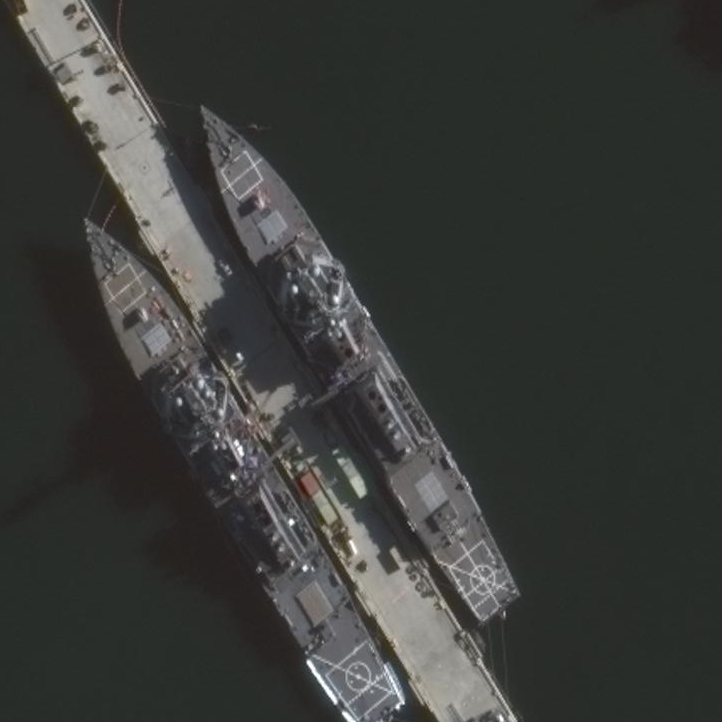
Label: destroyer